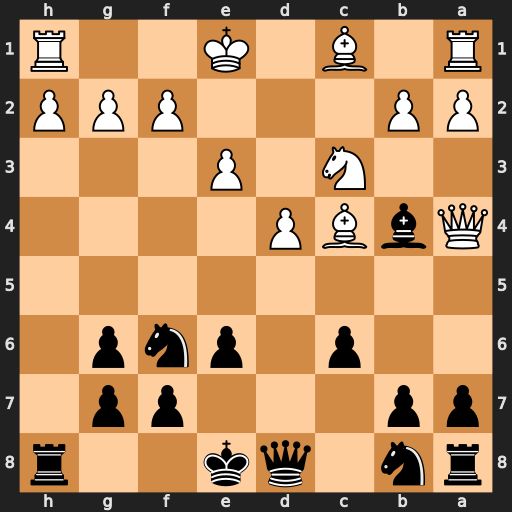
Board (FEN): rn1qk2r/pp3pp1/2p1pnp1/8/QbBP4/2N1P3/PP3PPP/R1B1K2R
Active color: b
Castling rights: KQkq
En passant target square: -
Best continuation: Bxc3+ bxc3 b5 Bxb5 cxb5